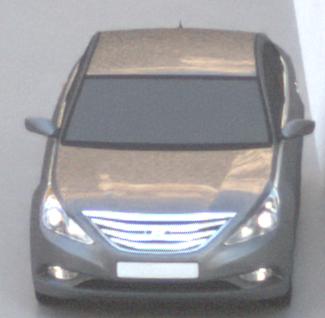
Make: Hyundai
Model: Sonata
Detailed model: Gen. 6 YF
Model produced from: 2009
Model produced until: 2016
Doors: 4
Color: gray
Road condition: wet road
Daytime: sunrise or sunset
Contrast: low contrast